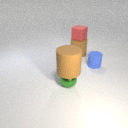
large brown rubber cylinder above small green metal sphere